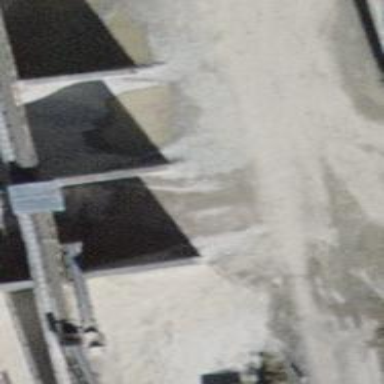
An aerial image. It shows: Wall barrier.